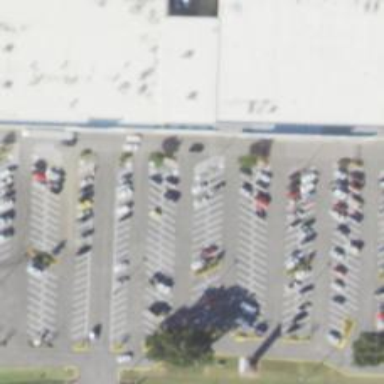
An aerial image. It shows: Parking space.